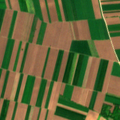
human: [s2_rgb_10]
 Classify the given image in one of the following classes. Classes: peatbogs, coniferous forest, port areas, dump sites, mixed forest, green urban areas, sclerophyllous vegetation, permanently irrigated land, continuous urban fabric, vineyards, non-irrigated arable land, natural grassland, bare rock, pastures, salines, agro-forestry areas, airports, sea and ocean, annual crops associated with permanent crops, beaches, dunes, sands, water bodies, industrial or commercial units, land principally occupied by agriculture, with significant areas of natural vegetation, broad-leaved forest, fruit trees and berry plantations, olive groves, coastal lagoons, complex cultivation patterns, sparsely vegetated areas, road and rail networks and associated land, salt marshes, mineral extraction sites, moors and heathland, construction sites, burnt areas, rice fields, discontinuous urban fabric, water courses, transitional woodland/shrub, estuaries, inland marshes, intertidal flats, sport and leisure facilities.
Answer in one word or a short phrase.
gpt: non-irrigated arable land, land principally occupied by agriculture, with significant areas of natural vegetation